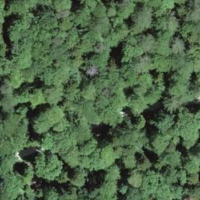
EUNIS habitat code: 41
Species observed at this site:
Mercurialis perennis